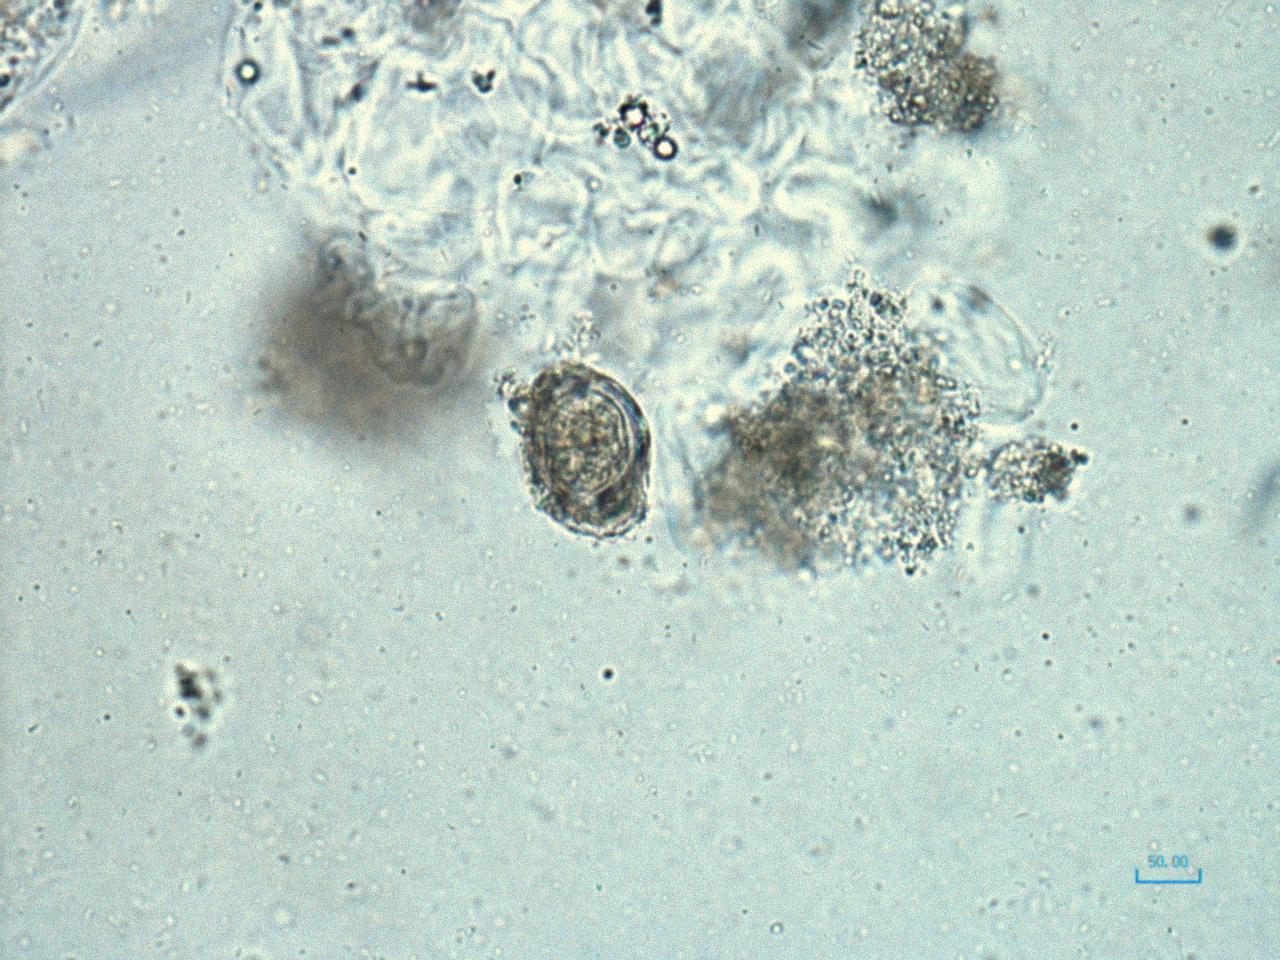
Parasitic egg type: Hymenolepis nana